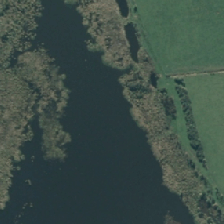
Land cover: lake_pond